Interaction volume radius: 10 \u00c5
Interaction volume height: 25 \u00c5
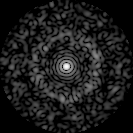
Disorder parameter: 0.8401